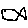
Label: fish